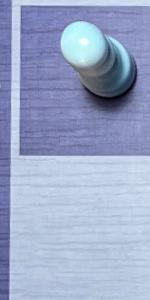
Label: Empty